Question: Why when I run code bellow, I don't have close button, like on this screenshot?

There is also no close button with other flags, like 'Qt::WindowMinimizeButtonHint' or 'Qt::WindowMinMaxButtonsHint' and other.
'''
#include <QApplication>
int main(int argc, char *argv[])
{
QApplication a(argc, argv);
QWidget wgt;
wgt.setWindowFlags(Qt::Window | Qt::WindowMaximizeButtonHint);
wgt.show();
return a.exec();
}
'''
Close button is available with 'wgt.setWindowFlag(Qt::Window)'. Even without 'wgt.setWindowFlag()' is still available. But as soon as I add second flag like 'Qt::WindowMaximizeButtonHint' or any other, with button, that must become unavailable, close button become unclickable too.
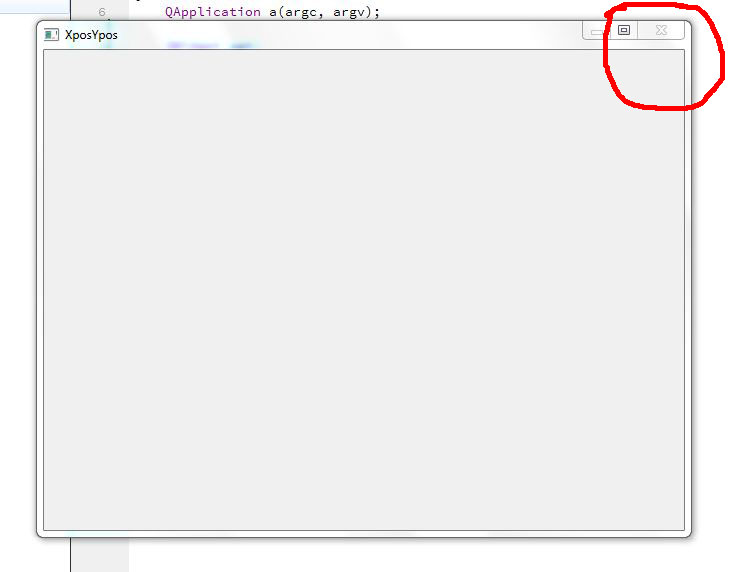
Answer: Try this:
'''
#include <QApplication>
int main(int argc, char *argv[])
{
QApplication a(argc, argv);
QWidget wgt;
wgt.setWindowFlags(Qt::Window | Qt::WindowMaximizeButtonHint | Qt::WindowMinimizeButtonHint | Qt::WindowCloseButtonHint);
wgt.show();
return a.exec();
}
'''
More info:
A window flag is either a type or a hint. A type is used to specify various window-system properties for the widget.
<URL>